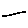
Label: line